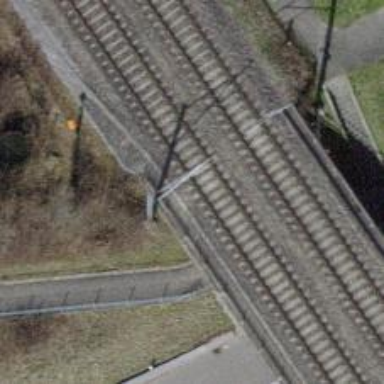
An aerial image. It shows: Railway bridge with electrified tracks and single rail.